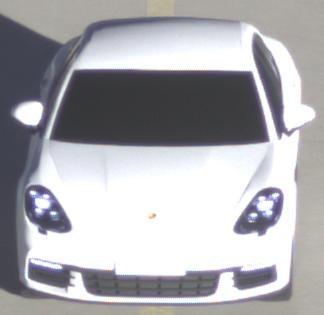
Make: Porsche
Model: Panamera
Detailed model: Panamera (971)
Model produced from: 2016/11
Model produced until: 2018/08
Doors: 5
Color: white
Road condition: dry road
Daytime: sunrise or sunset
Contrast: high contrast